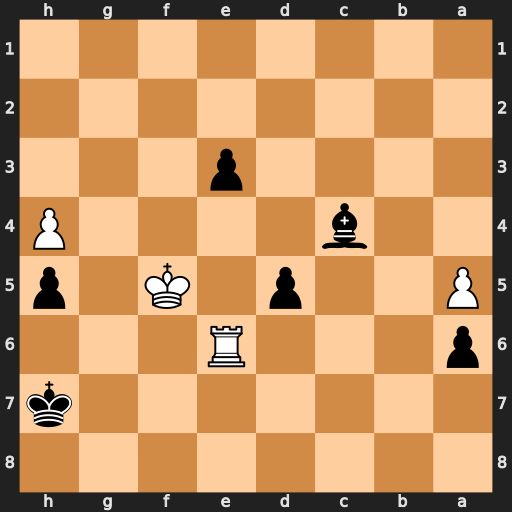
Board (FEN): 8/7k/p3R3/P2p1K1p/2b4P/4p3/8/8
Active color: b
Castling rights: -
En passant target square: -
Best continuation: e2 Kf6 Bb5